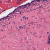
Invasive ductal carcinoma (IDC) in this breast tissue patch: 0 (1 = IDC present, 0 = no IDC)